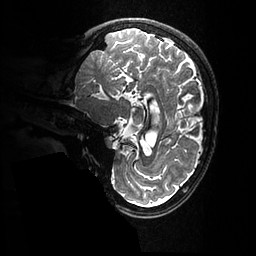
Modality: T2w
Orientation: sagittal
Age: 58
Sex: female
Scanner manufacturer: ge
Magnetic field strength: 3 T
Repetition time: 3.202 s
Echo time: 0.05934 s